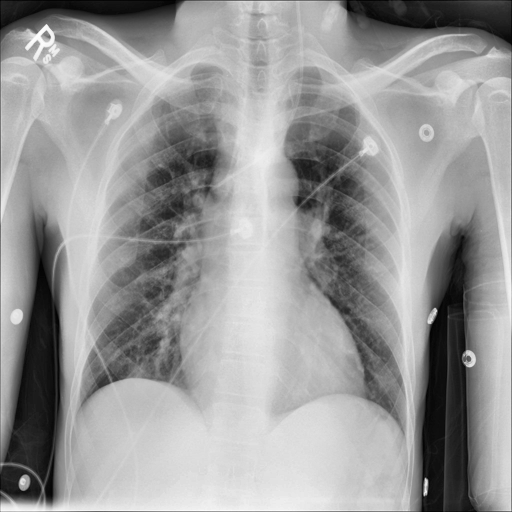
Finding: NORMAL